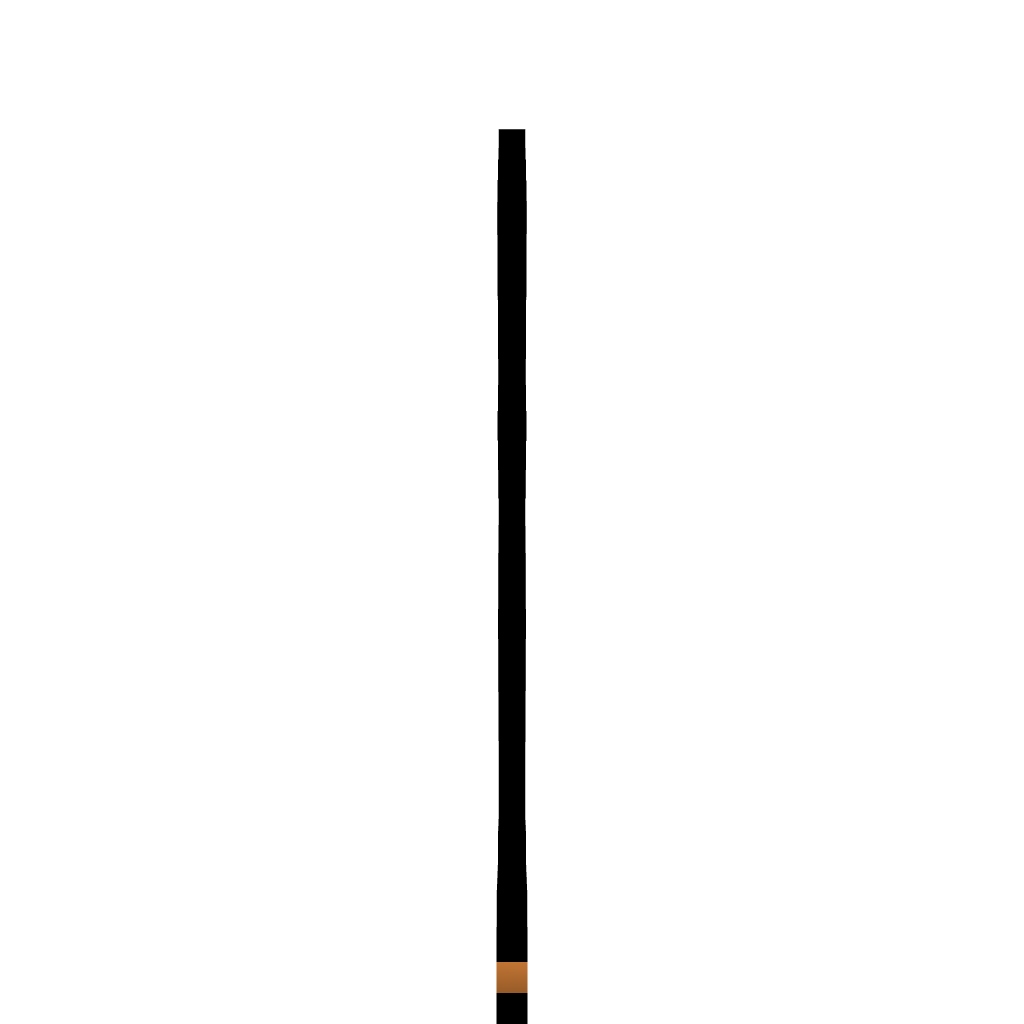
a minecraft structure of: Battletoads/NES-Zitz bad low quality